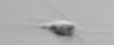
Label: Calciopappus